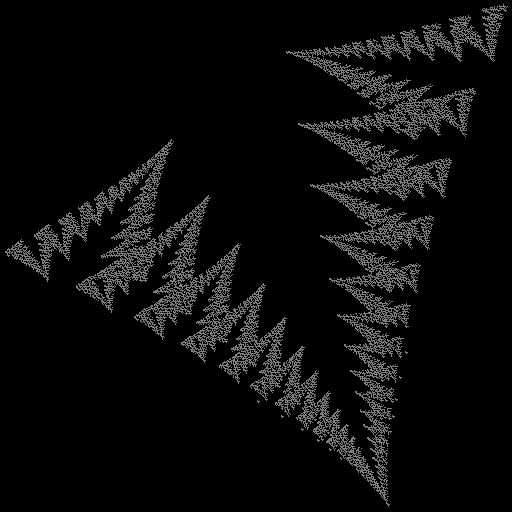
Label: zigzag